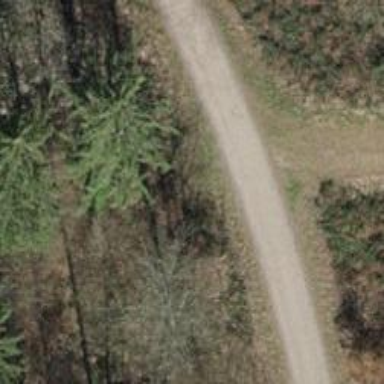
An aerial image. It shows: Track with pebblestone surface. The track type is grade2.